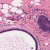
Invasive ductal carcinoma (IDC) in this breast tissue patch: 0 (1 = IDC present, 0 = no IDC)